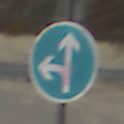
Verkehrszeichen: VorgeschriebeneFahrtrichtungGeradeausOderLinks
Umgebung: Outdoor, Suburban
Tageszeit: MorningAfternoon
Wetter: PartlyCloudy
Licht: Natural
Jahreszeit: NotSpecified
Kontrast: HighContrast